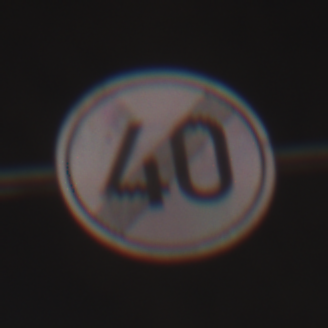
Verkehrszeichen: EndeGeschwindigkeit40
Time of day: Night
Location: Outdoor (Urban)
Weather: PartlyCloudy
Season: NotSpecified
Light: Artificial